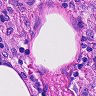
Metastatic tissue present: no